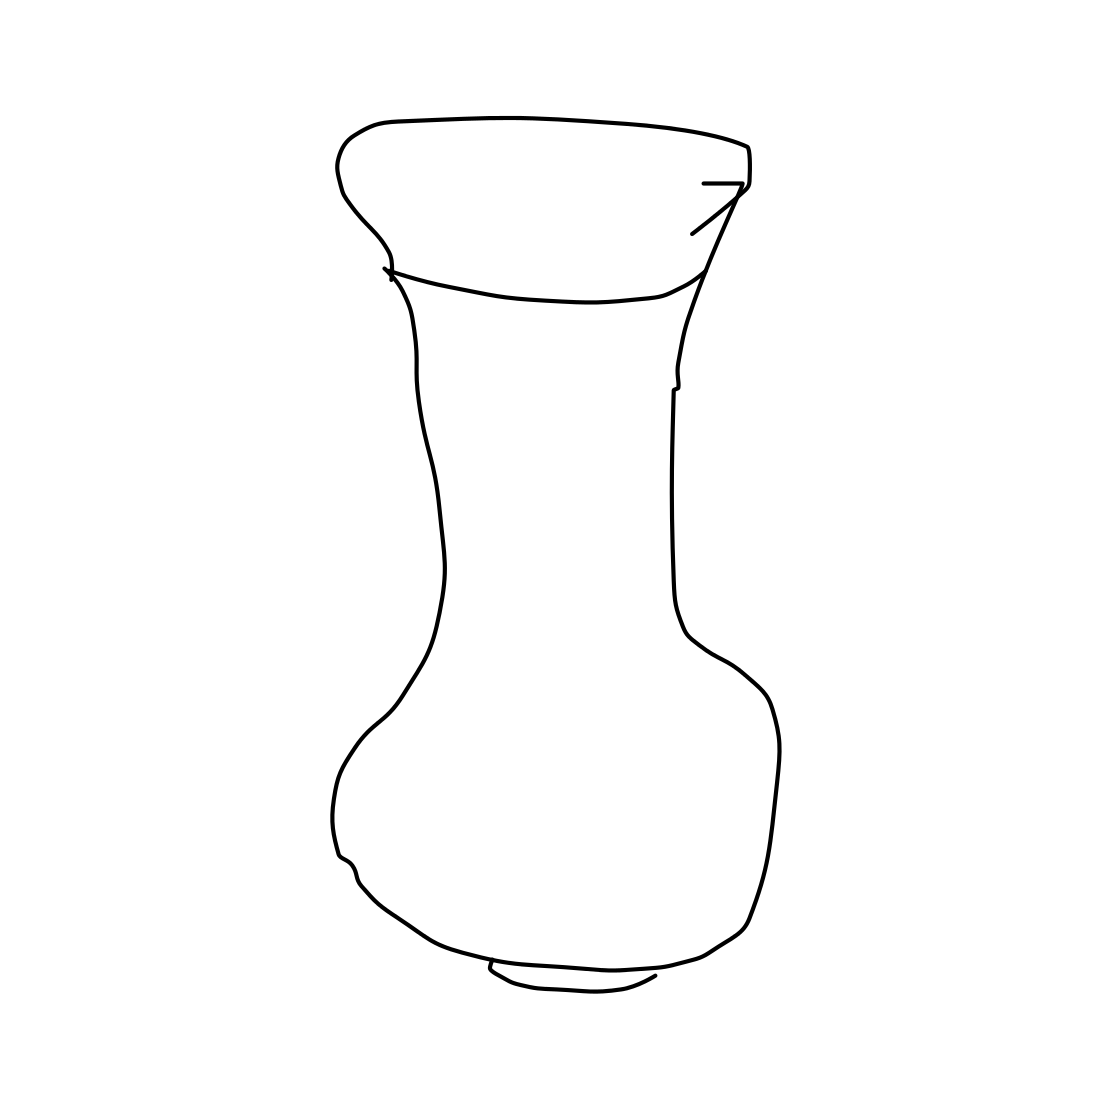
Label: vase